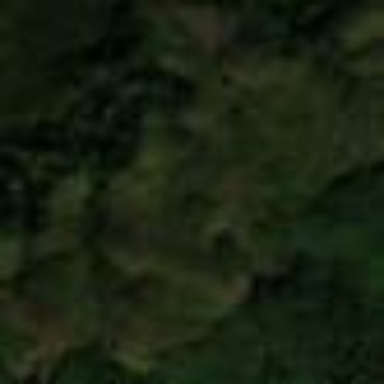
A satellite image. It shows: Rubber plantation.